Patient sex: F
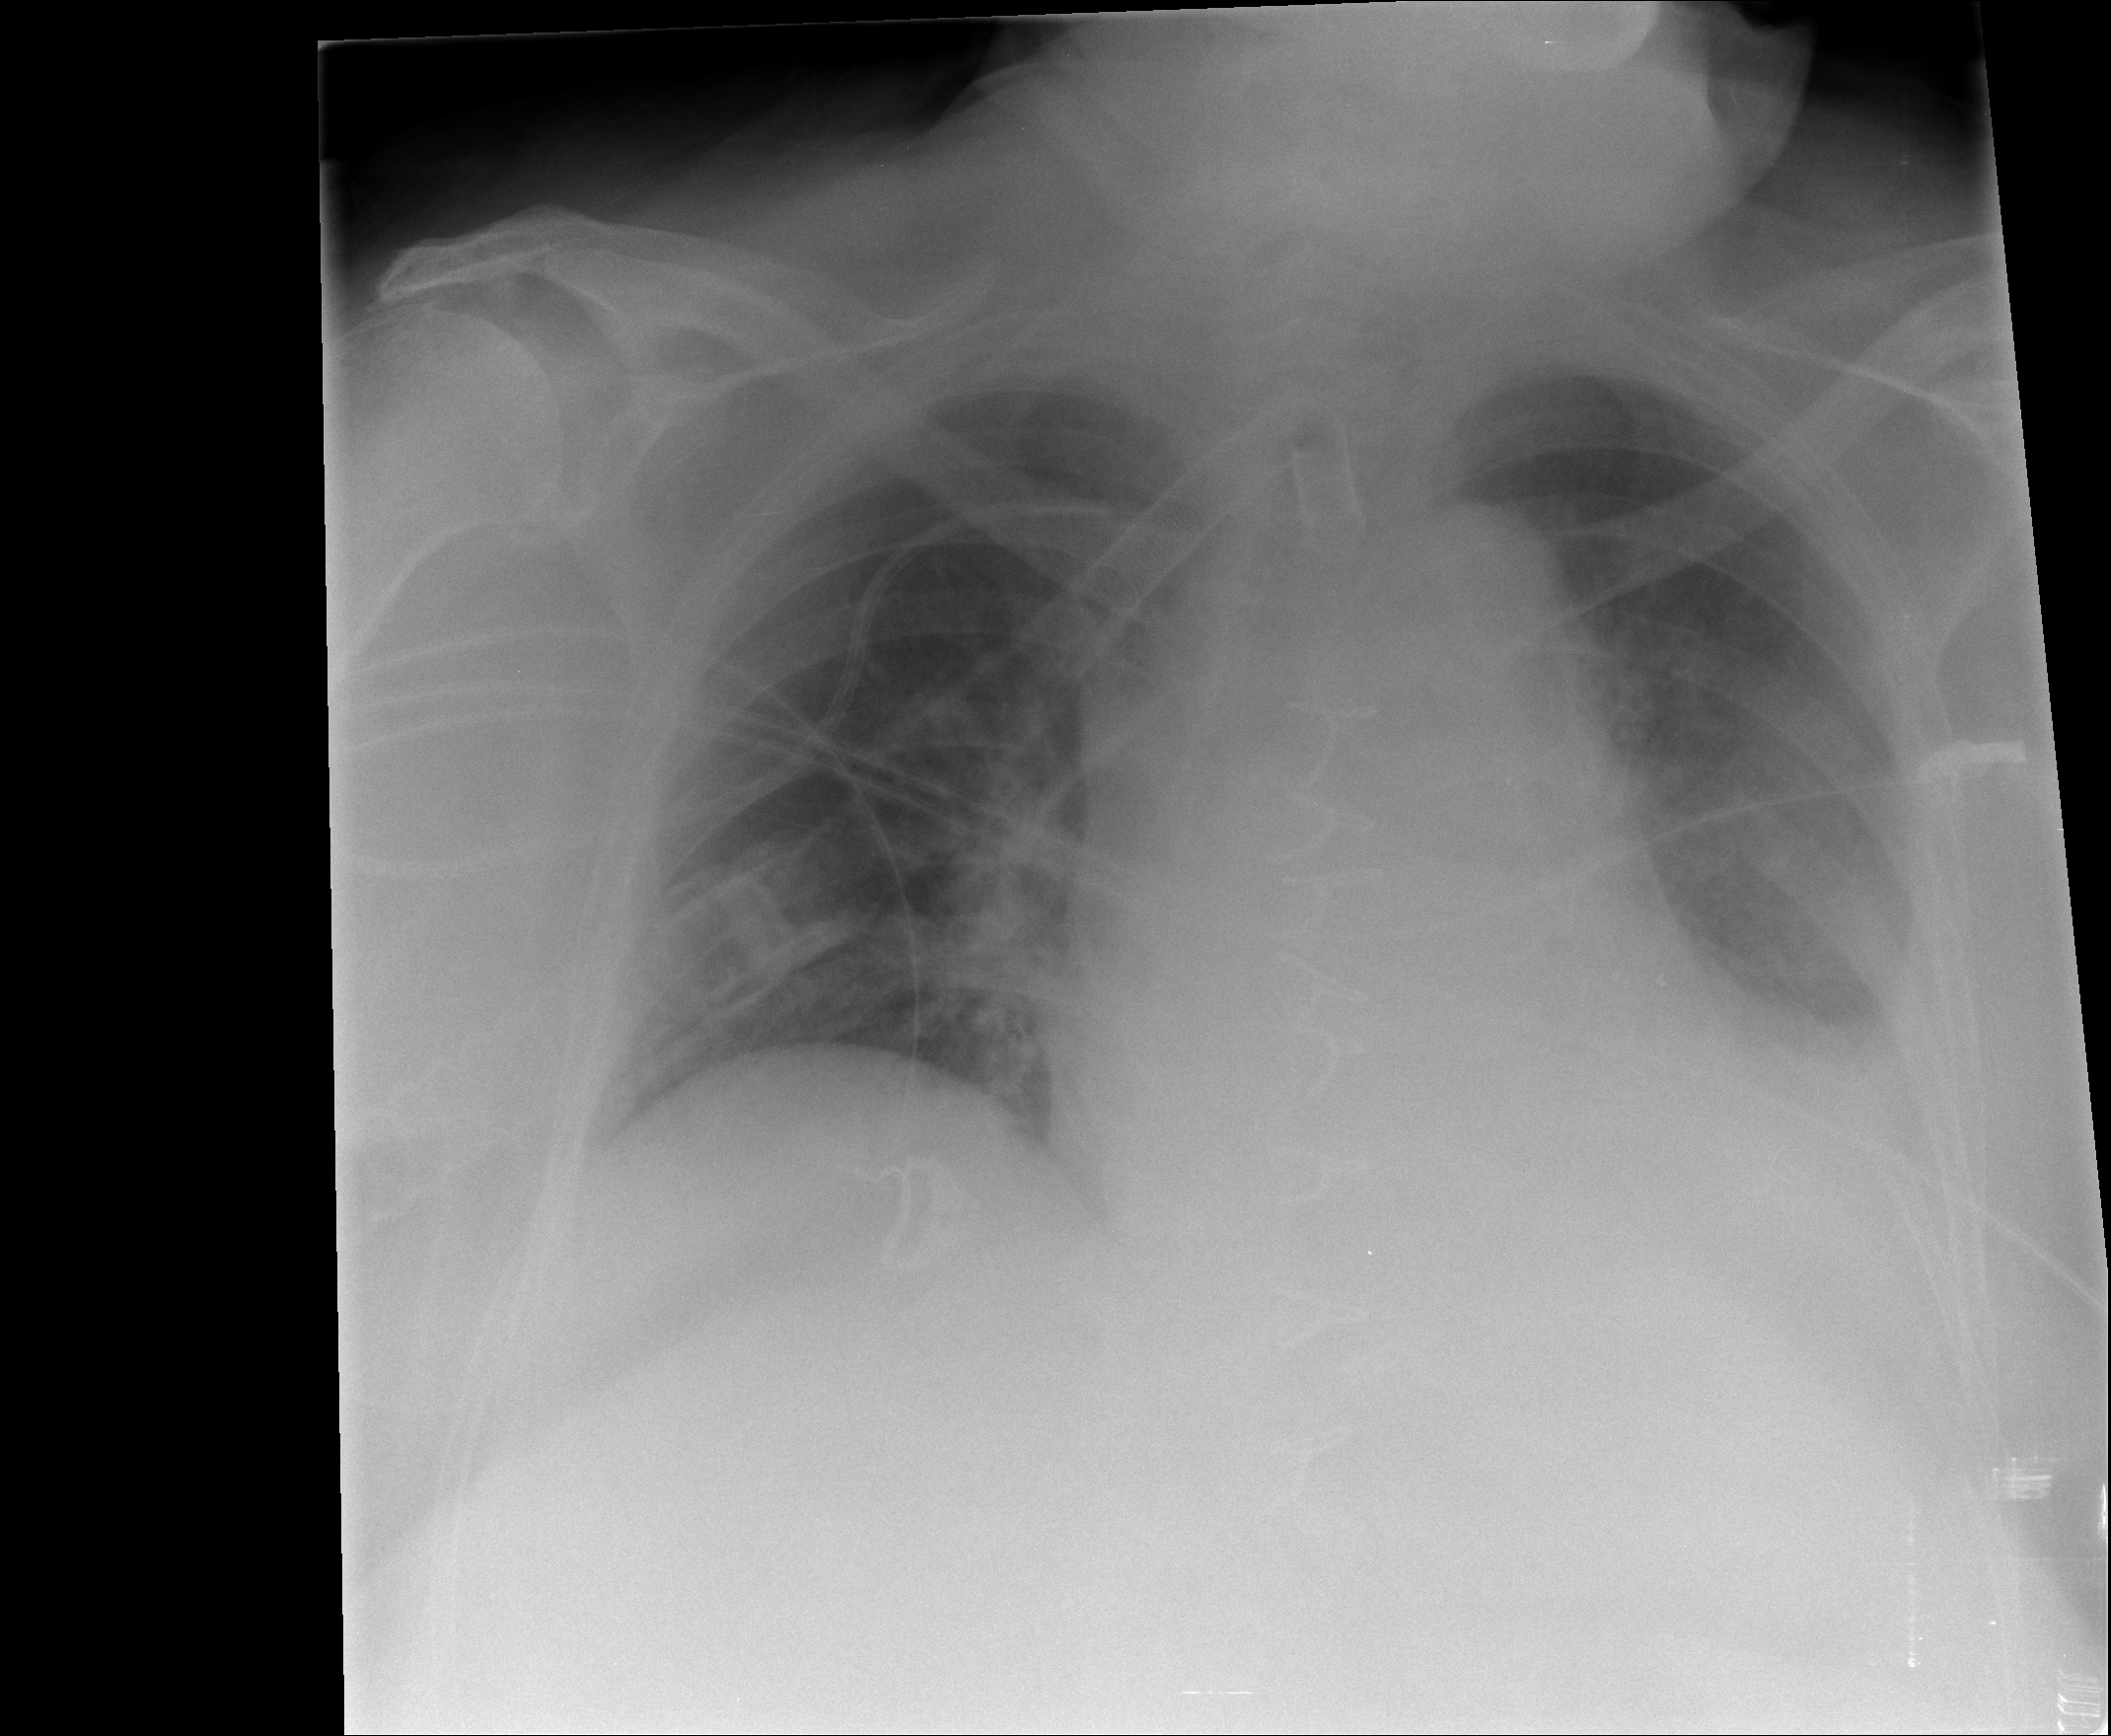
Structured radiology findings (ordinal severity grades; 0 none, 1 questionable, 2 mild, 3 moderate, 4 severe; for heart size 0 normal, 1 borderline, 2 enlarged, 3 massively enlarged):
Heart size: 2
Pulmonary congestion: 1
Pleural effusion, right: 0
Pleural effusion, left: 2
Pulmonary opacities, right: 1
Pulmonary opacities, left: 0
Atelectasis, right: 0
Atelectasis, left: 2